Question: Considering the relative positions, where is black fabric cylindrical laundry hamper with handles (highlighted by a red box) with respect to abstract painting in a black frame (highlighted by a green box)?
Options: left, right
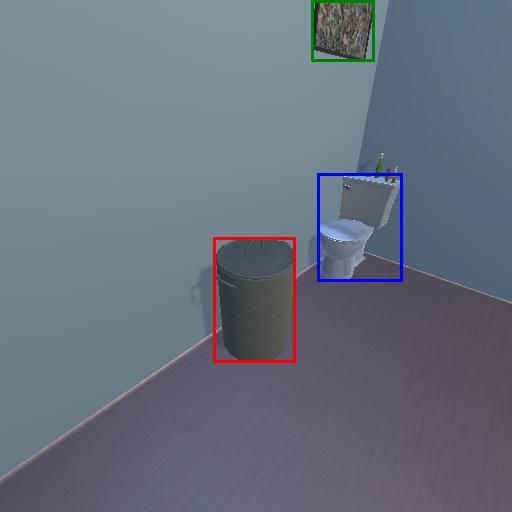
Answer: left